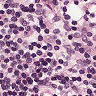
Metastatic tissue present: no